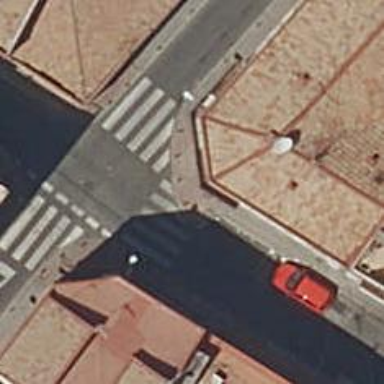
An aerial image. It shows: Marked crossing on the road.